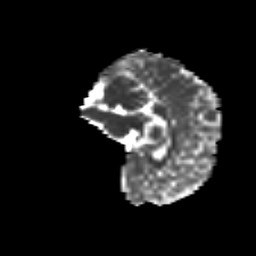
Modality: MD
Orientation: sagittal
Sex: female
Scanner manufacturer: siemens
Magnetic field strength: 3 T
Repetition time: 5 s
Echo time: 0.071 s